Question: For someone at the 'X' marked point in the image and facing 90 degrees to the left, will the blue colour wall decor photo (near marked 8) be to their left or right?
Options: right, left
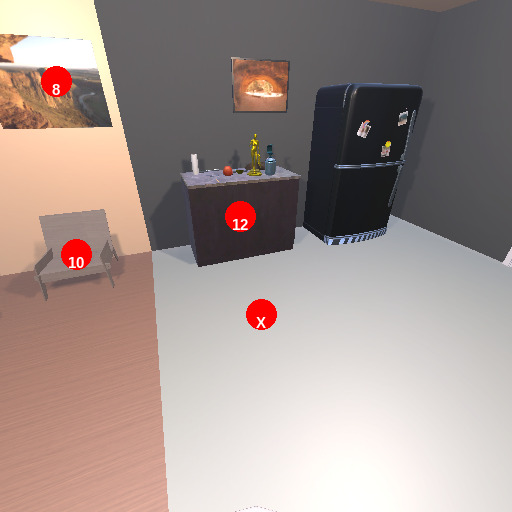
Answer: right